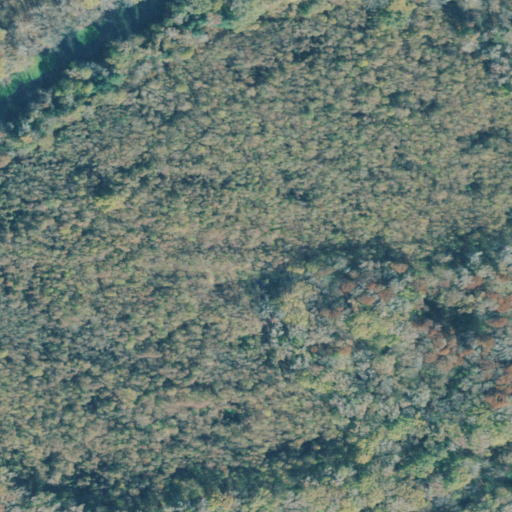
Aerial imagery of island in Georgia named Beaufort Island containing woody wetlands, grassland, and open water